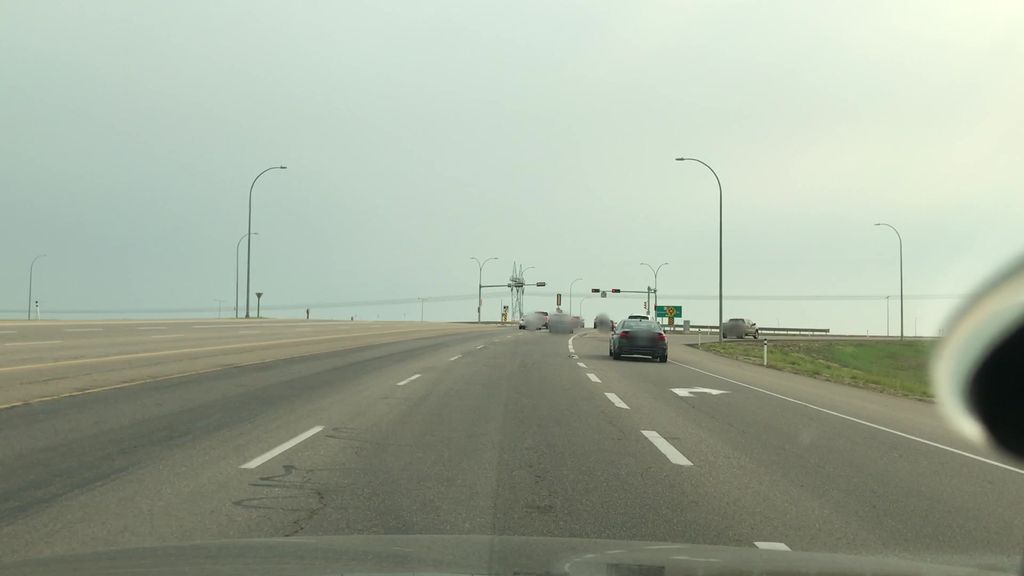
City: edmonton